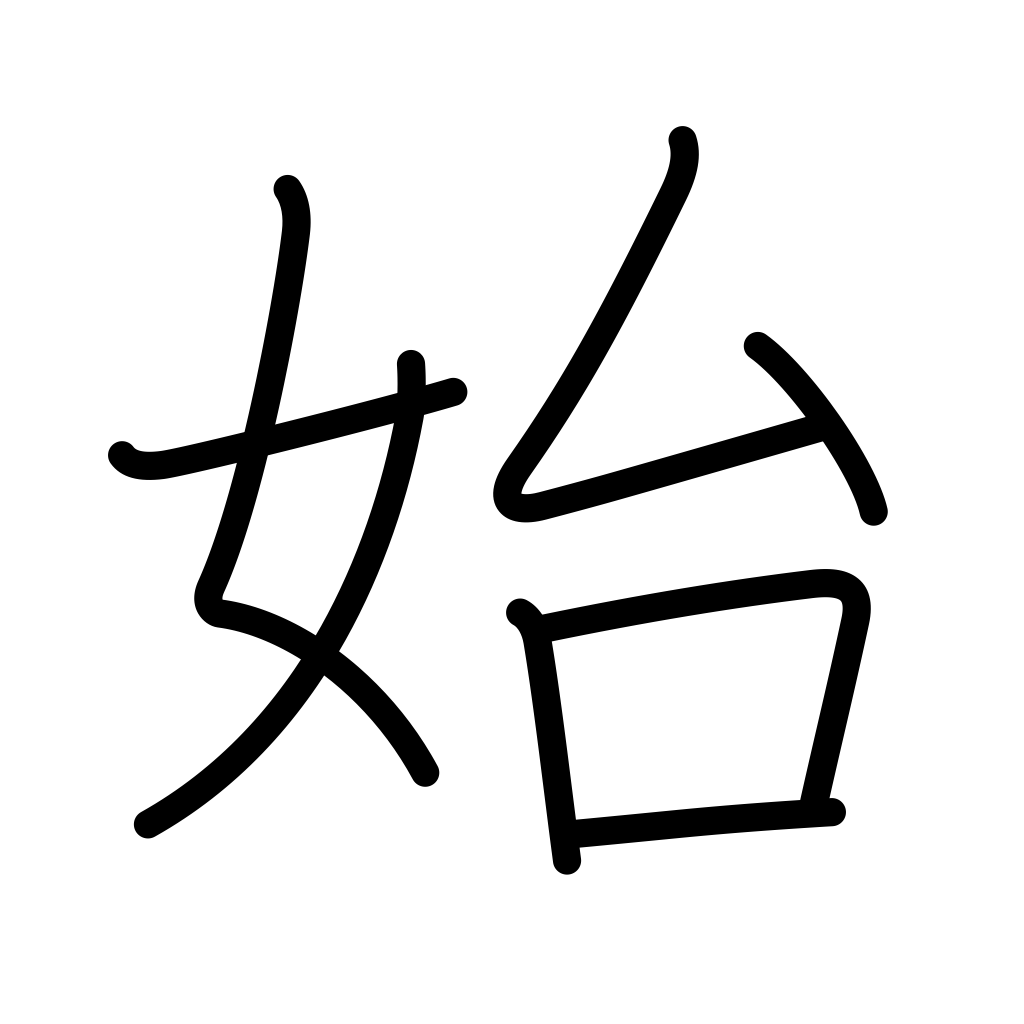
Meaning: commence, begin